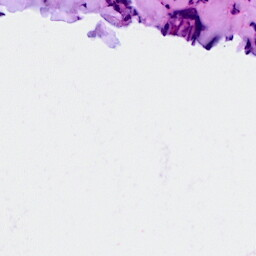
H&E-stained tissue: Breast